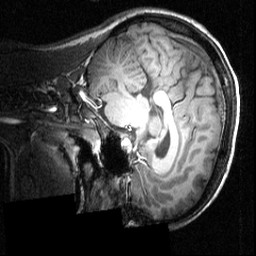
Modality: T1w
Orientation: sagittal
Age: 17
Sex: female
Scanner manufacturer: siemens
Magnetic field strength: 3.951 T
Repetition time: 1.5 s
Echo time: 0.00335 s